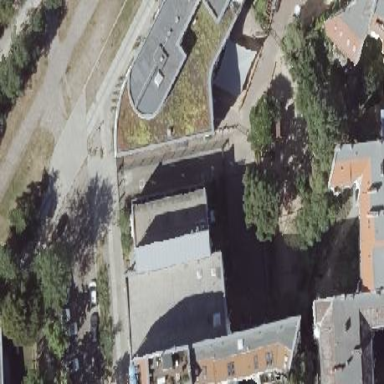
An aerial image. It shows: Kindergarten building.